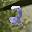
Label: 2